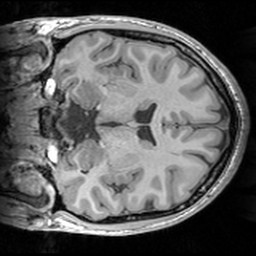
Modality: T1w
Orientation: coronal
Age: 22
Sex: male
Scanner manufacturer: siemens
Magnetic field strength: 3 T
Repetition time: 1.63 s
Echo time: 0.00311 s